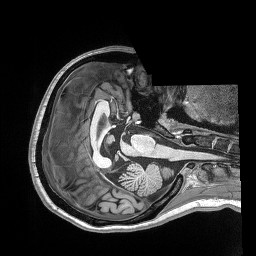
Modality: T1w
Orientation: axial